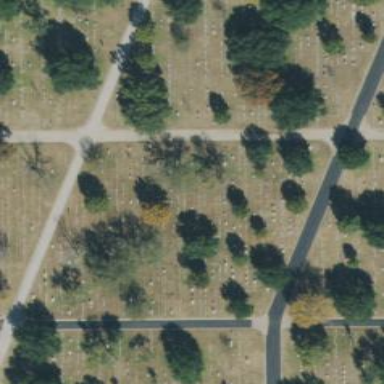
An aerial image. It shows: Grave yard.